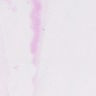
Metastatic tissue present: no